RGB frame:
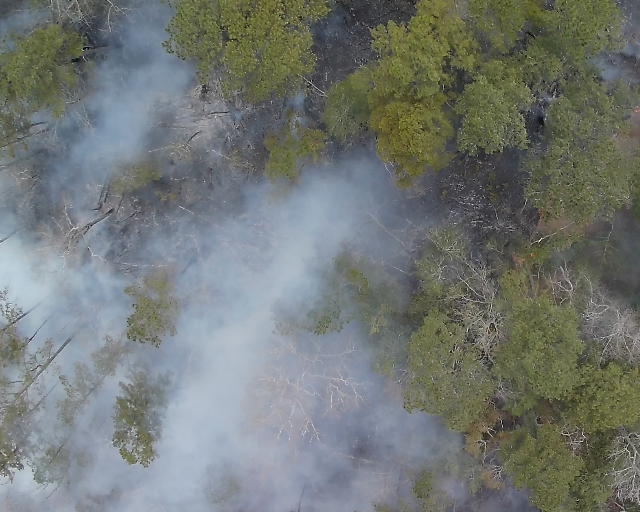
Thermal frame:
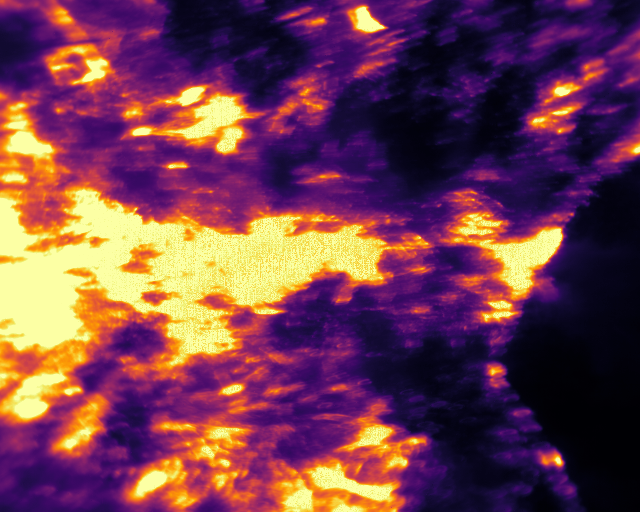
Captured: 2026-02-26 03:08:17
Pixels at or above 80 °C: 133795 (fraction of frame: 0.4083)